Question: I'm trying to make a chat application.
I have a function that runs whenever I get a new msg to add the msg to the scope so it'll be rendered by ng-repeat.
Function looks like this:
'''
var gotMsg = function(message) {
var msg = message.message;
var name = message.name
console.log('scope.messages', $scope.msgCtrl.messages);
$scope.msgCtrl.messages[name].push({
message: msg,
user: name
});
$scope.$digest();
//scroll to bottom
$ionicScrollDelegate.scrollBottom(true);
'''
I receive the message no problem, and from running 'ionic run android' and looking from chrome inspect, I see that the DOM is updated with the new msg correctly interpolated.
However! These new messages are not rendered properly. It's either just white, or broken. It does show up when I scroll up the chat and come back down however.
What could be causing this? I've tried with/without $digest/$apply/$timeout/$eval.Async, etc. Nothing is working so far. Any thoughts?

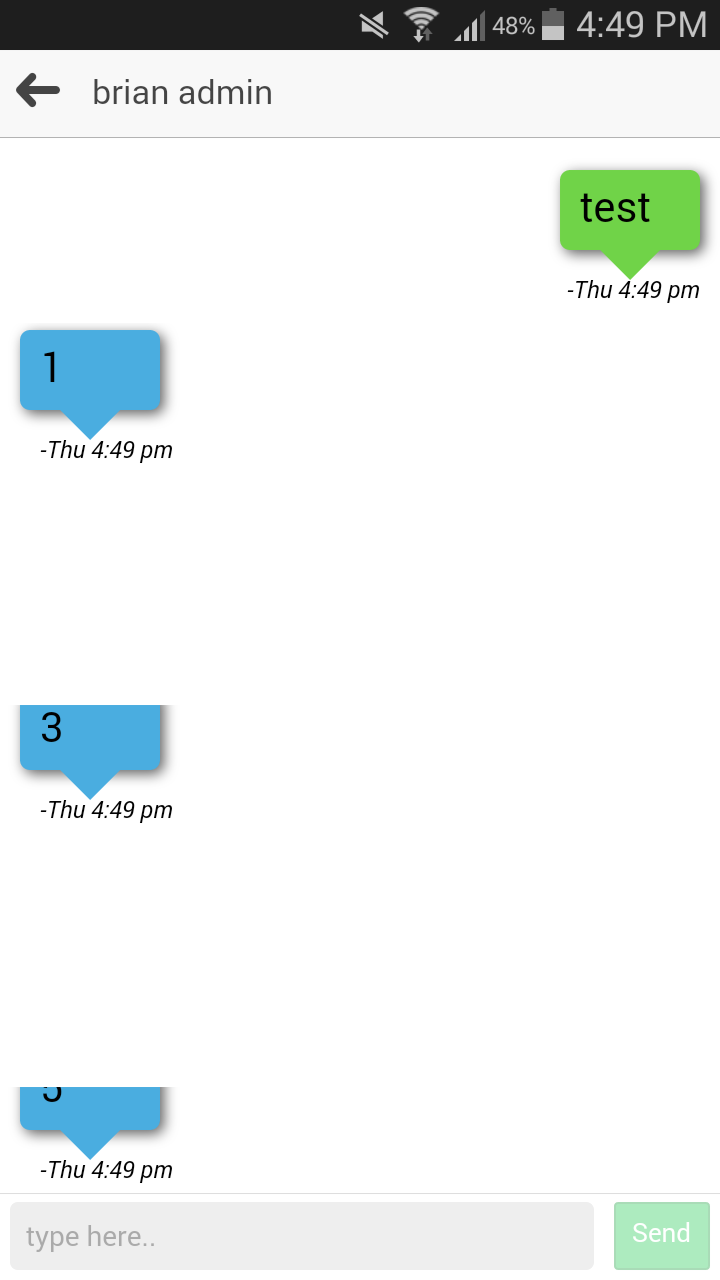
Answer: I found a work around to render the messages properly.
Basically needed to hide & show a DOM element that would force "movement" to the page so it would get re-rendered.
I found the element HAS to cause a movement, and cannot be a hidden element. Also, it needed to have a bit of a delay. 0ms would not work.
'''
$timeout(function() {
var el = document.getElementsByClassName("nbsp")[0];
el.style.display = 'none';
$timeout(function() {
el.style.display = 'block';
}, 50);
}, 50);
'''